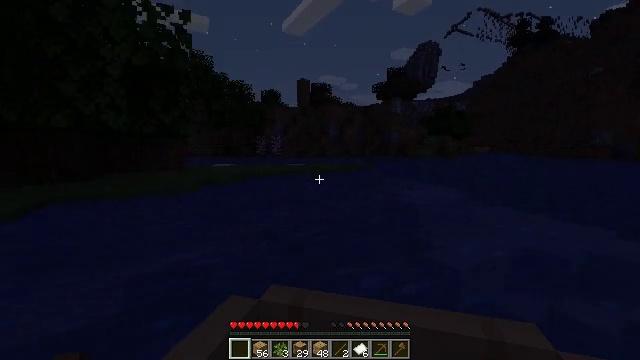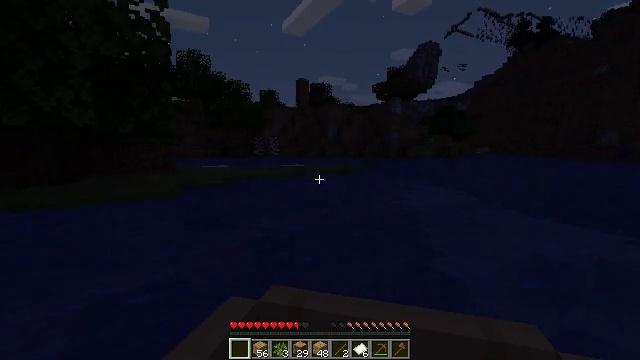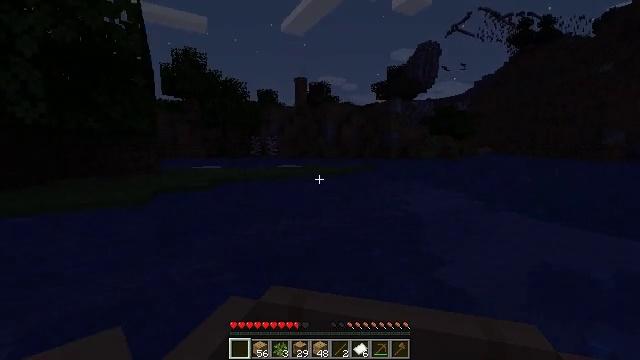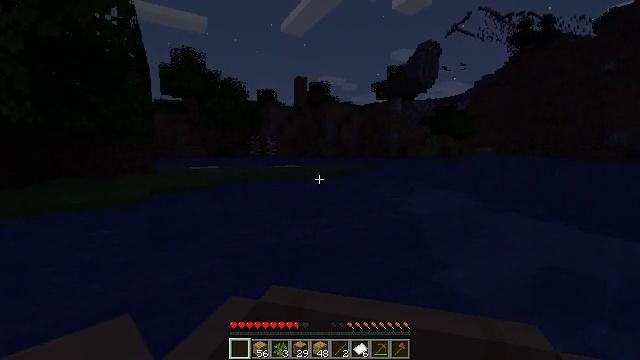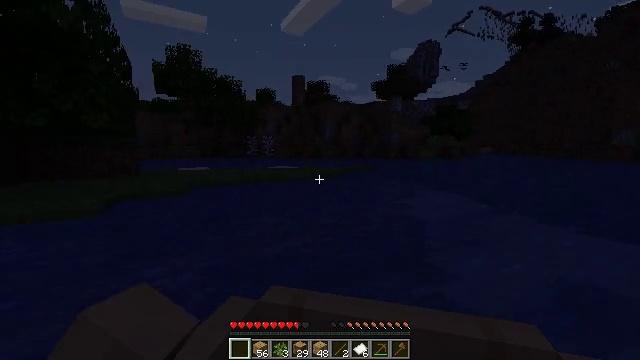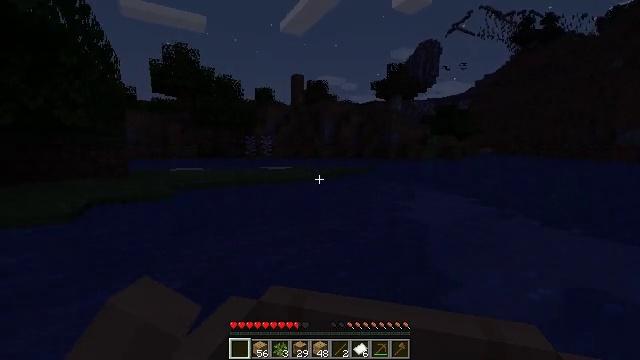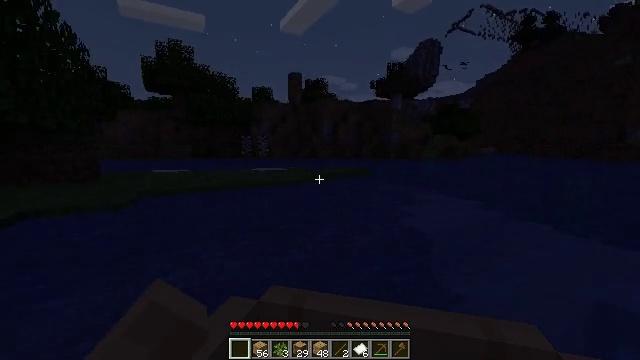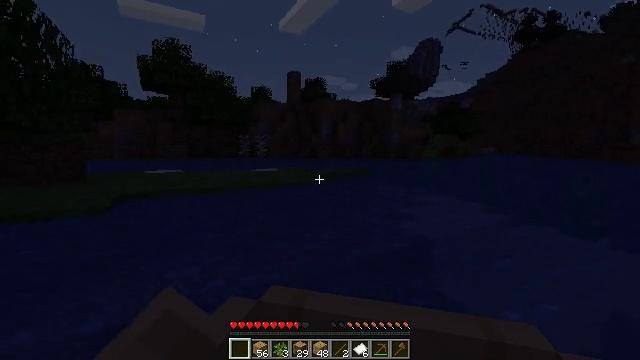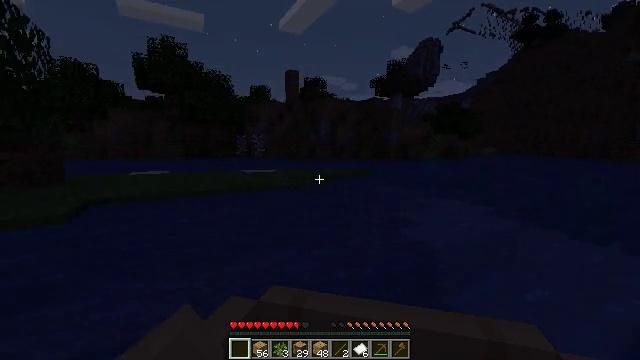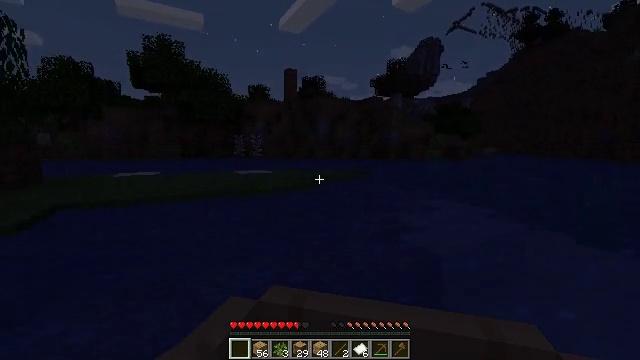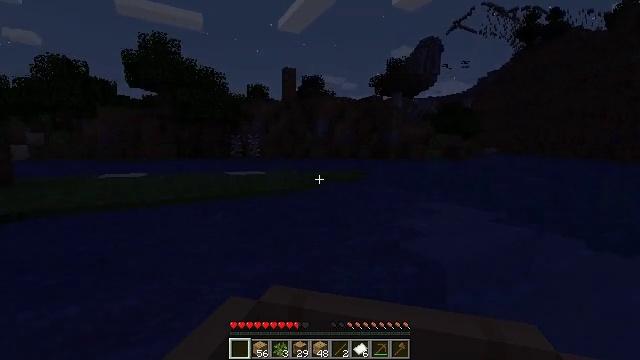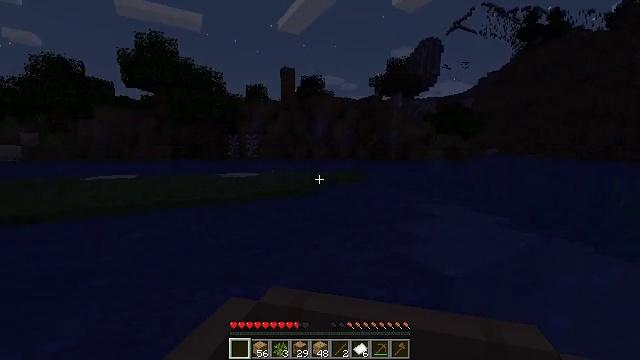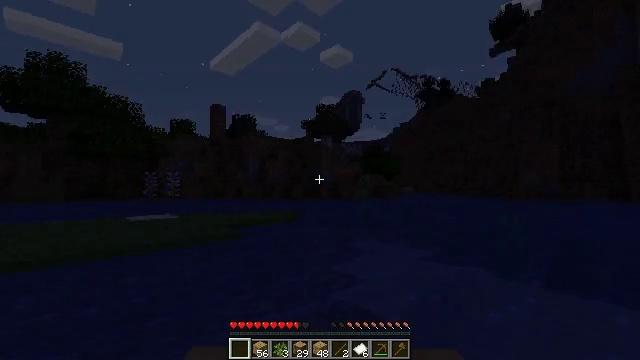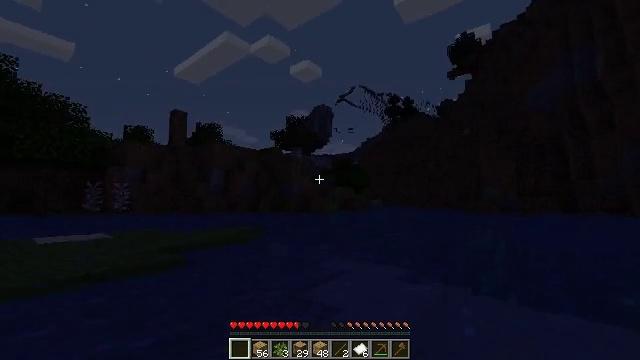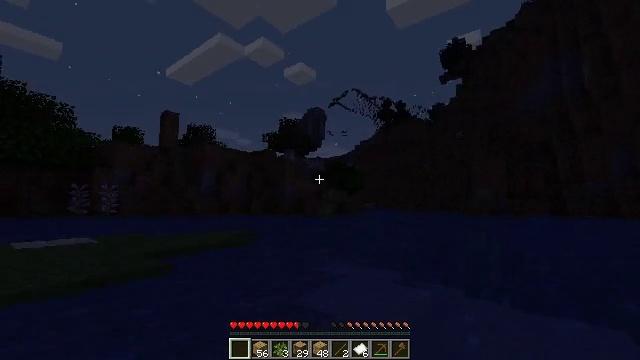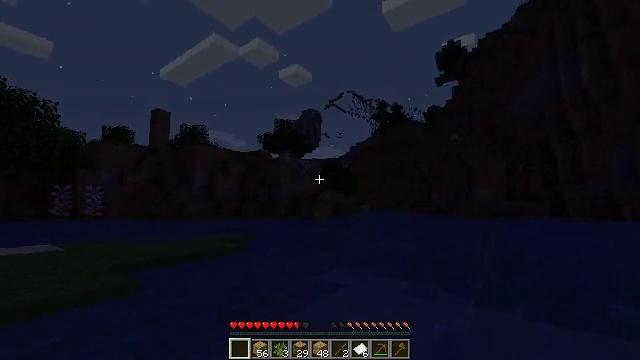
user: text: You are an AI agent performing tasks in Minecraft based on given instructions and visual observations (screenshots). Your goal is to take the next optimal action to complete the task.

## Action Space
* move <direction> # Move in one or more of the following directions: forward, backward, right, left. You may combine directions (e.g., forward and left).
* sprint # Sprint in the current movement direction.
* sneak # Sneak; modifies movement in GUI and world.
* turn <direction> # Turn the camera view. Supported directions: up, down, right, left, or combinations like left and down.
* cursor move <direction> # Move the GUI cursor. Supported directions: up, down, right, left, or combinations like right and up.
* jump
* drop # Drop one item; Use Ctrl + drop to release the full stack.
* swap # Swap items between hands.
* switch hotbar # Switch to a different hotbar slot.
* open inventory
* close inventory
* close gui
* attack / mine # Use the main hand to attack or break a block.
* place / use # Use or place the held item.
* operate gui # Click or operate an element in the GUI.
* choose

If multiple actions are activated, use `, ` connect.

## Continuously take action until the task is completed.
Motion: motion action
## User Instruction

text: Gather tall seagrass in the sea.
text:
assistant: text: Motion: move forward
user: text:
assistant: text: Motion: move forward
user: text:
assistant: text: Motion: move forward
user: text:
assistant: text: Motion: move forward
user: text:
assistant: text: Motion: move forward
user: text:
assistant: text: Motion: move forward
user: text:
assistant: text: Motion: move forward
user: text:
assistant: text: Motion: move forward
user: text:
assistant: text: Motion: move forward
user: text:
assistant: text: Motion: move forward
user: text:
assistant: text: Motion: move forward
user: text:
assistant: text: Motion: move forward, turn right and up
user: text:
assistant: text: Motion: move forward, turn right and up
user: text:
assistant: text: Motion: turn right
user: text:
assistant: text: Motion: turn right
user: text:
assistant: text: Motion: turn right
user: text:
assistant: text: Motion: turn right and up
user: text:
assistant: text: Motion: turn right and up
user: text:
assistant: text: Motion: turn right and up
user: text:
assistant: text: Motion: turn right and up
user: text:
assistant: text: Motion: turn right and up
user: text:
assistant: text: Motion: turn up
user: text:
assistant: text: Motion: no_op
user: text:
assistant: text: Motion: no_op
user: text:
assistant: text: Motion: no_op
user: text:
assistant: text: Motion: no_op
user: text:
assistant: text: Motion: no_op
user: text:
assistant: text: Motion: no_op
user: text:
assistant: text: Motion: no_op
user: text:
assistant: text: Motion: no_op